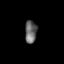
Tissue: lung
Cell type: Epithelial cells
Senescence score: 0.2234
Nuclear area (px): 263
Mean DAPI intensity: 102.928